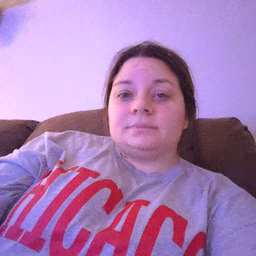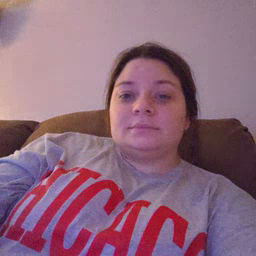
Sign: why